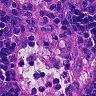
Metastatic tissue present: no